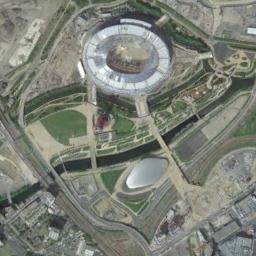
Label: stadium